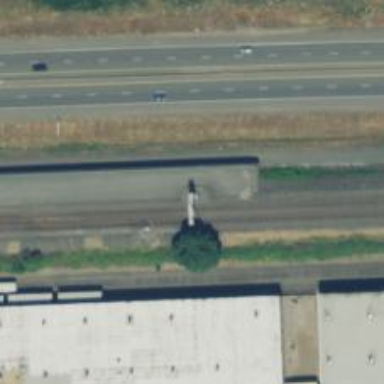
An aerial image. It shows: Railway signal.